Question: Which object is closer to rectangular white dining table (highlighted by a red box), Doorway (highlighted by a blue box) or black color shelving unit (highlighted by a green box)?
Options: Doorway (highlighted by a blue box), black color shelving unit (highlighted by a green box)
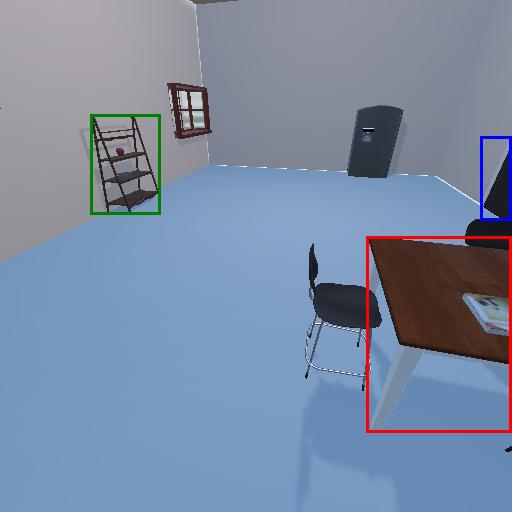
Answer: Doorway (highlighted by a blue box)